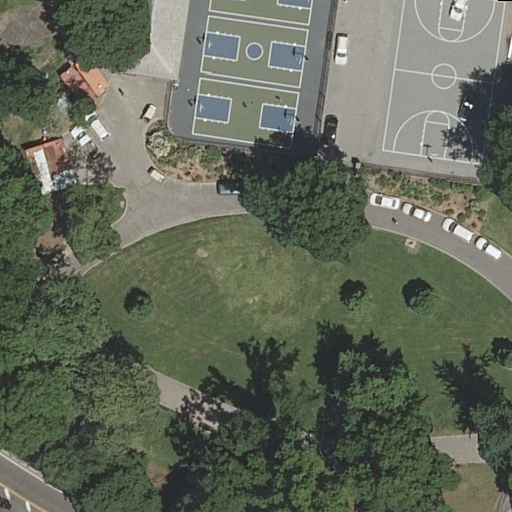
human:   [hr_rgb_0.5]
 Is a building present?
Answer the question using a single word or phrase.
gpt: yes

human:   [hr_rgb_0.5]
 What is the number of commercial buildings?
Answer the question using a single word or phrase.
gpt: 0

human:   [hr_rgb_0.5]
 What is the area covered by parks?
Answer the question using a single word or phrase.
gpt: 10631m2

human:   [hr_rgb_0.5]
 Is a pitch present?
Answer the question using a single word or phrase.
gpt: yes

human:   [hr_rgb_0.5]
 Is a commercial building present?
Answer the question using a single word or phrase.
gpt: no

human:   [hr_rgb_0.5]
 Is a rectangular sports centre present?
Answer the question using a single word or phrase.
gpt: yes

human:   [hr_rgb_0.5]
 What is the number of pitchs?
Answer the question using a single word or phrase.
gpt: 3

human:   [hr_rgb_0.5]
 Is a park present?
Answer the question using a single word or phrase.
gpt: yes

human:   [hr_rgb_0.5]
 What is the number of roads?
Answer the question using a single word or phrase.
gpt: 6

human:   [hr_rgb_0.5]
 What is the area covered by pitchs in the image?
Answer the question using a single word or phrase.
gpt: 525m2

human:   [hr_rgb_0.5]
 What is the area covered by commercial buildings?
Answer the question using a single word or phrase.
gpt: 0m2

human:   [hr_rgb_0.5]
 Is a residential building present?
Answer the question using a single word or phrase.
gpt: yes

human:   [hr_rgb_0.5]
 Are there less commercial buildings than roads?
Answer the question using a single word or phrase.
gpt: yes

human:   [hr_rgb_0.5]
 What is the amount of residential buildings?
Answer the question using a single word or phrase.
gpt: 1

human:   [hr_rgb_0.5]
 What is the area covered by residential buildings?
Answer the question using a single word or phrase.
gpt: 214m2

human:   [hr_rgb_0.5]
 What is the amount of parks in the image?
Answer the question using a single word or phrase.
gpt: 1

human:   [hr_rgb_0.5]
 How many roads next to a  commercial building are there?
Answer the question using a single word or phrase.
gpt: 0

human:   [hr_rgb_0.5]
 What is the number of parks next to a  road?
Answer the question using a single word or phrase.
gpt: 1

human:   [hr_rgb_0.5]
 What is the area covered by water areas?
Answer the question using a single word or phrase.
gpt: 0m2

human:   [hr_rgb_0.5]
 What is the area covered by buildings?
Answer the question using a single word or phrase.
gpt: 214m2

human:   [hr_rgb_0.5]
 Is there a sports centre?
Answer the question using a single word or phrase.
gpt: yes

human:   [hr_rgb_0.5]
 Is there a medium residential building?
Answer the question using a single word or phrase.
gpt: yes

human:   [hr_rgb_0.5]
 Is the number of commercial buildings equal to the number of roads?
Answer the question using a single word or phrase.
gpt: no

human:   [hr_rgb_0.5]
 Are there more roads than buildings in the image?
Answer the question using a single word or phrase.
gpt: yes

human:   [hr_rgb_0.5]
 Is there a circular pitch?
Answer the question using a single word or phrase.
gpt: no

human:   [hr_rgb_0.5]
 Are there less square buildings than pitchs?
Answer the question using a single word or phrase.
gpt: yes

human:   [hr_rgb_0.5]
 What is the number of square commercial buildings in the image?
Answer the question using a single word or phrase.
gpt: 0

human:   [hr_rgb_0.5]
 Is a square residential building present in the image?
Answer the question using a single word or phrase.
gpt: no

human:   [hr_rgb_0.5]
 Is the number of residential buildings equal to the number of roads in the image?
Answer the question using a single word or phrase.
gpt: no

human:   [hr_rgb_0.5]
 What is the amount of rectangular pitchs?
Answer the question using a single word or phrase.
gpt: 3

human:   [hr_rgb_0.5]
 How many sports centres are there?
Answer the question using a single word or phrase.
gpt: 1

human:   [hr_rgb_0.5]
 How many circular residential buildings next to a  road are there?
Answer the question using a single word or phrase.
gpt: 0

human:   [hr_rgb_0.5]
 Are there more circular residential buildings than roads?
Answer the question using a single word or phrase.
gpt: no

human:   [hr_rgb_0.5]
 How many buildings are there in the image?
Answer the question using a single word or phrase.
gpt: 1

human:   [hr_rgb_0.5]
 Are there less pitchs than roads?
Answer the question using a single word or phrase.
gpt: yes

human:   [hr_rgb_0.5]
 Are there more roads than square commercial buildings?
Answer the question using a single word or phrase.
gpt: yes

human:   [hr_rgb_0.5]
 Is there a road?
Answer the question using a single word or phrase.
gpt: yes

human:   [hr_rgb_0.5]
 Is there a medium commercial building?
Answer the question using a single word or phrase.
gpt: no

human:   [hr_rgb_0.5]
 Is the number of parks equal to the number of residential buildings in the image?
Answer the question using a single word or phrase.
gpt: yes

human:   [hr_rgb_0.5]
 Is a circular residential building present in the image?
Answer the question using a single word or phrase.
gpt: no

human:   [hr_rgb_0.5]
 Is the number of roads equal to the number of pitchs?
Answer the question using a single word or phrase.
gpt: no

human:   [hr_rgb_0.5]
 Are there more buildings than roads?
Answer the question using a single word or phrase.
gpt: no

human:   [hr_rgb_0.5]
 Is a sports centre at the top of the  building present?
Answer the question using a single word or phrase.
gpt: no

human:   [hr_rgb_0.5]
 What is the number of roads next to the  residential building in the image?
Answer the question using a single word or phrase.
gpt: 6

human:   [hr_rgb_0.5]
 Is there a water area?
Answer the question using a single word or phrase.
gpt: no

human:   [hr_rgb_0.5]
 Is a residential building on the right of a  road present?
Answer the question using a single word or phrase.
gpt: yes

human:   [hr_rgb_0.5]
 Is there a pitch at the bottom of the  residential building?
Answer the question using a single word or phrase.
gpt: yes

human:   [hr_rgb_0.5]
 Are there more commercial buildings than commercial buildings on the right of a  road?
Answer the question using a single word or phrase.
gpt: no

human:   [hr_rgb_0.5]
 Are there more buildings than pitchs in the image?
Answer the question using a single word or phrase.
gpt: no

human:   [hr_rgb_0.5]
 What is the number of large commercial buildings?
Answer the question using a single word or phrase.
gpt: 0

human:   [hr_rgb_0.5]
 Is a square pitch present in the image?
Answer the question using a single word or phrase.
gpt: no

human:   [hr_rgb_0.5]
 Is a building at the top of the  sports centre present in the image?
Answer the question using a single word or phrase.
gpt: no

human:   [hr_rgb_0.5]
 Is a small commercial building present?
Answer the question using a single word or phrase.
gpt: no

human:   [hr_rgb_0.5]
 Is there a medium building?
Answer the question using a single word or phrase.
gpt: yes

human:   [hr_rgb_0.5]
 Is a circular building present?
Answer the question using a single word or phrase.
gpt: no

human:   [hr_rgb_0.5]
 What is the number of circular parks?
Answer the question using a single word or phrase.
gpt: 0

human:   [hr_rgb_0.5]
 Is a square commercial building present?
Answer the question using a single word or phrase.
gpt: no

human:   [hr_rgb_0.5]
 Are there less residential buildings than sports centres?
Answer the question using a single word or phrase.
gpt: no

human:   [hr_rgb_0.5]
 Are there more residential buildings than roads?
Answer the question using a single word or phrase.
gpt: no

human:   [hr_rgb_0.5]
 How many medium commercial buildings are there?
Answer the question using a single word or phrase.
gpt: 0

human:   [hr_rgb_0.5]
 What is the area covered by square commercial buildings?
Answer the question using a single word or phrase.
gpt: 0m2

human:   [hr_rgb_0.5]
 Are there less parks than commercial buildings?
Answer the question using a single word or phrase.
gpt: no

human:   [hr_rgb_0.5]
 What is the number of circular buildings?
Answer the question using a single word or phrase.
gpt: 0

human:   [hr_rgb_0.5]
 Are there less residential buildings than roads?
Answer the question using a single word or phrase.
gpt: yes